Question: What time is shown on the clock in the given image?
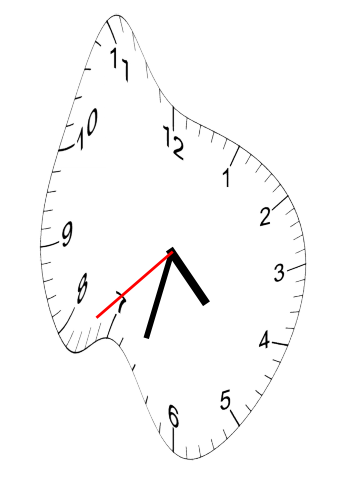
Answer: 04:32:38